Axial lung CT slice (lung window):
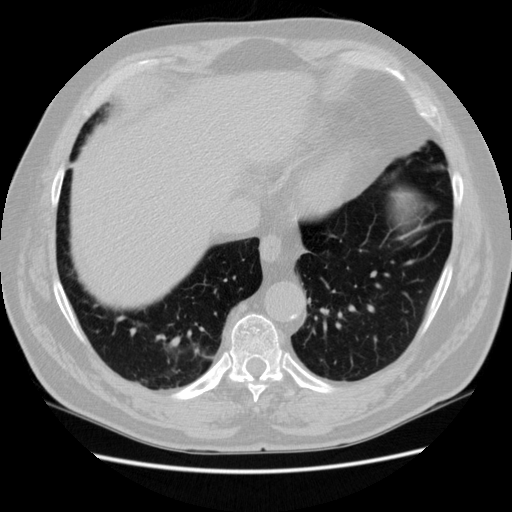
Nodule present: no